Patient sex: F
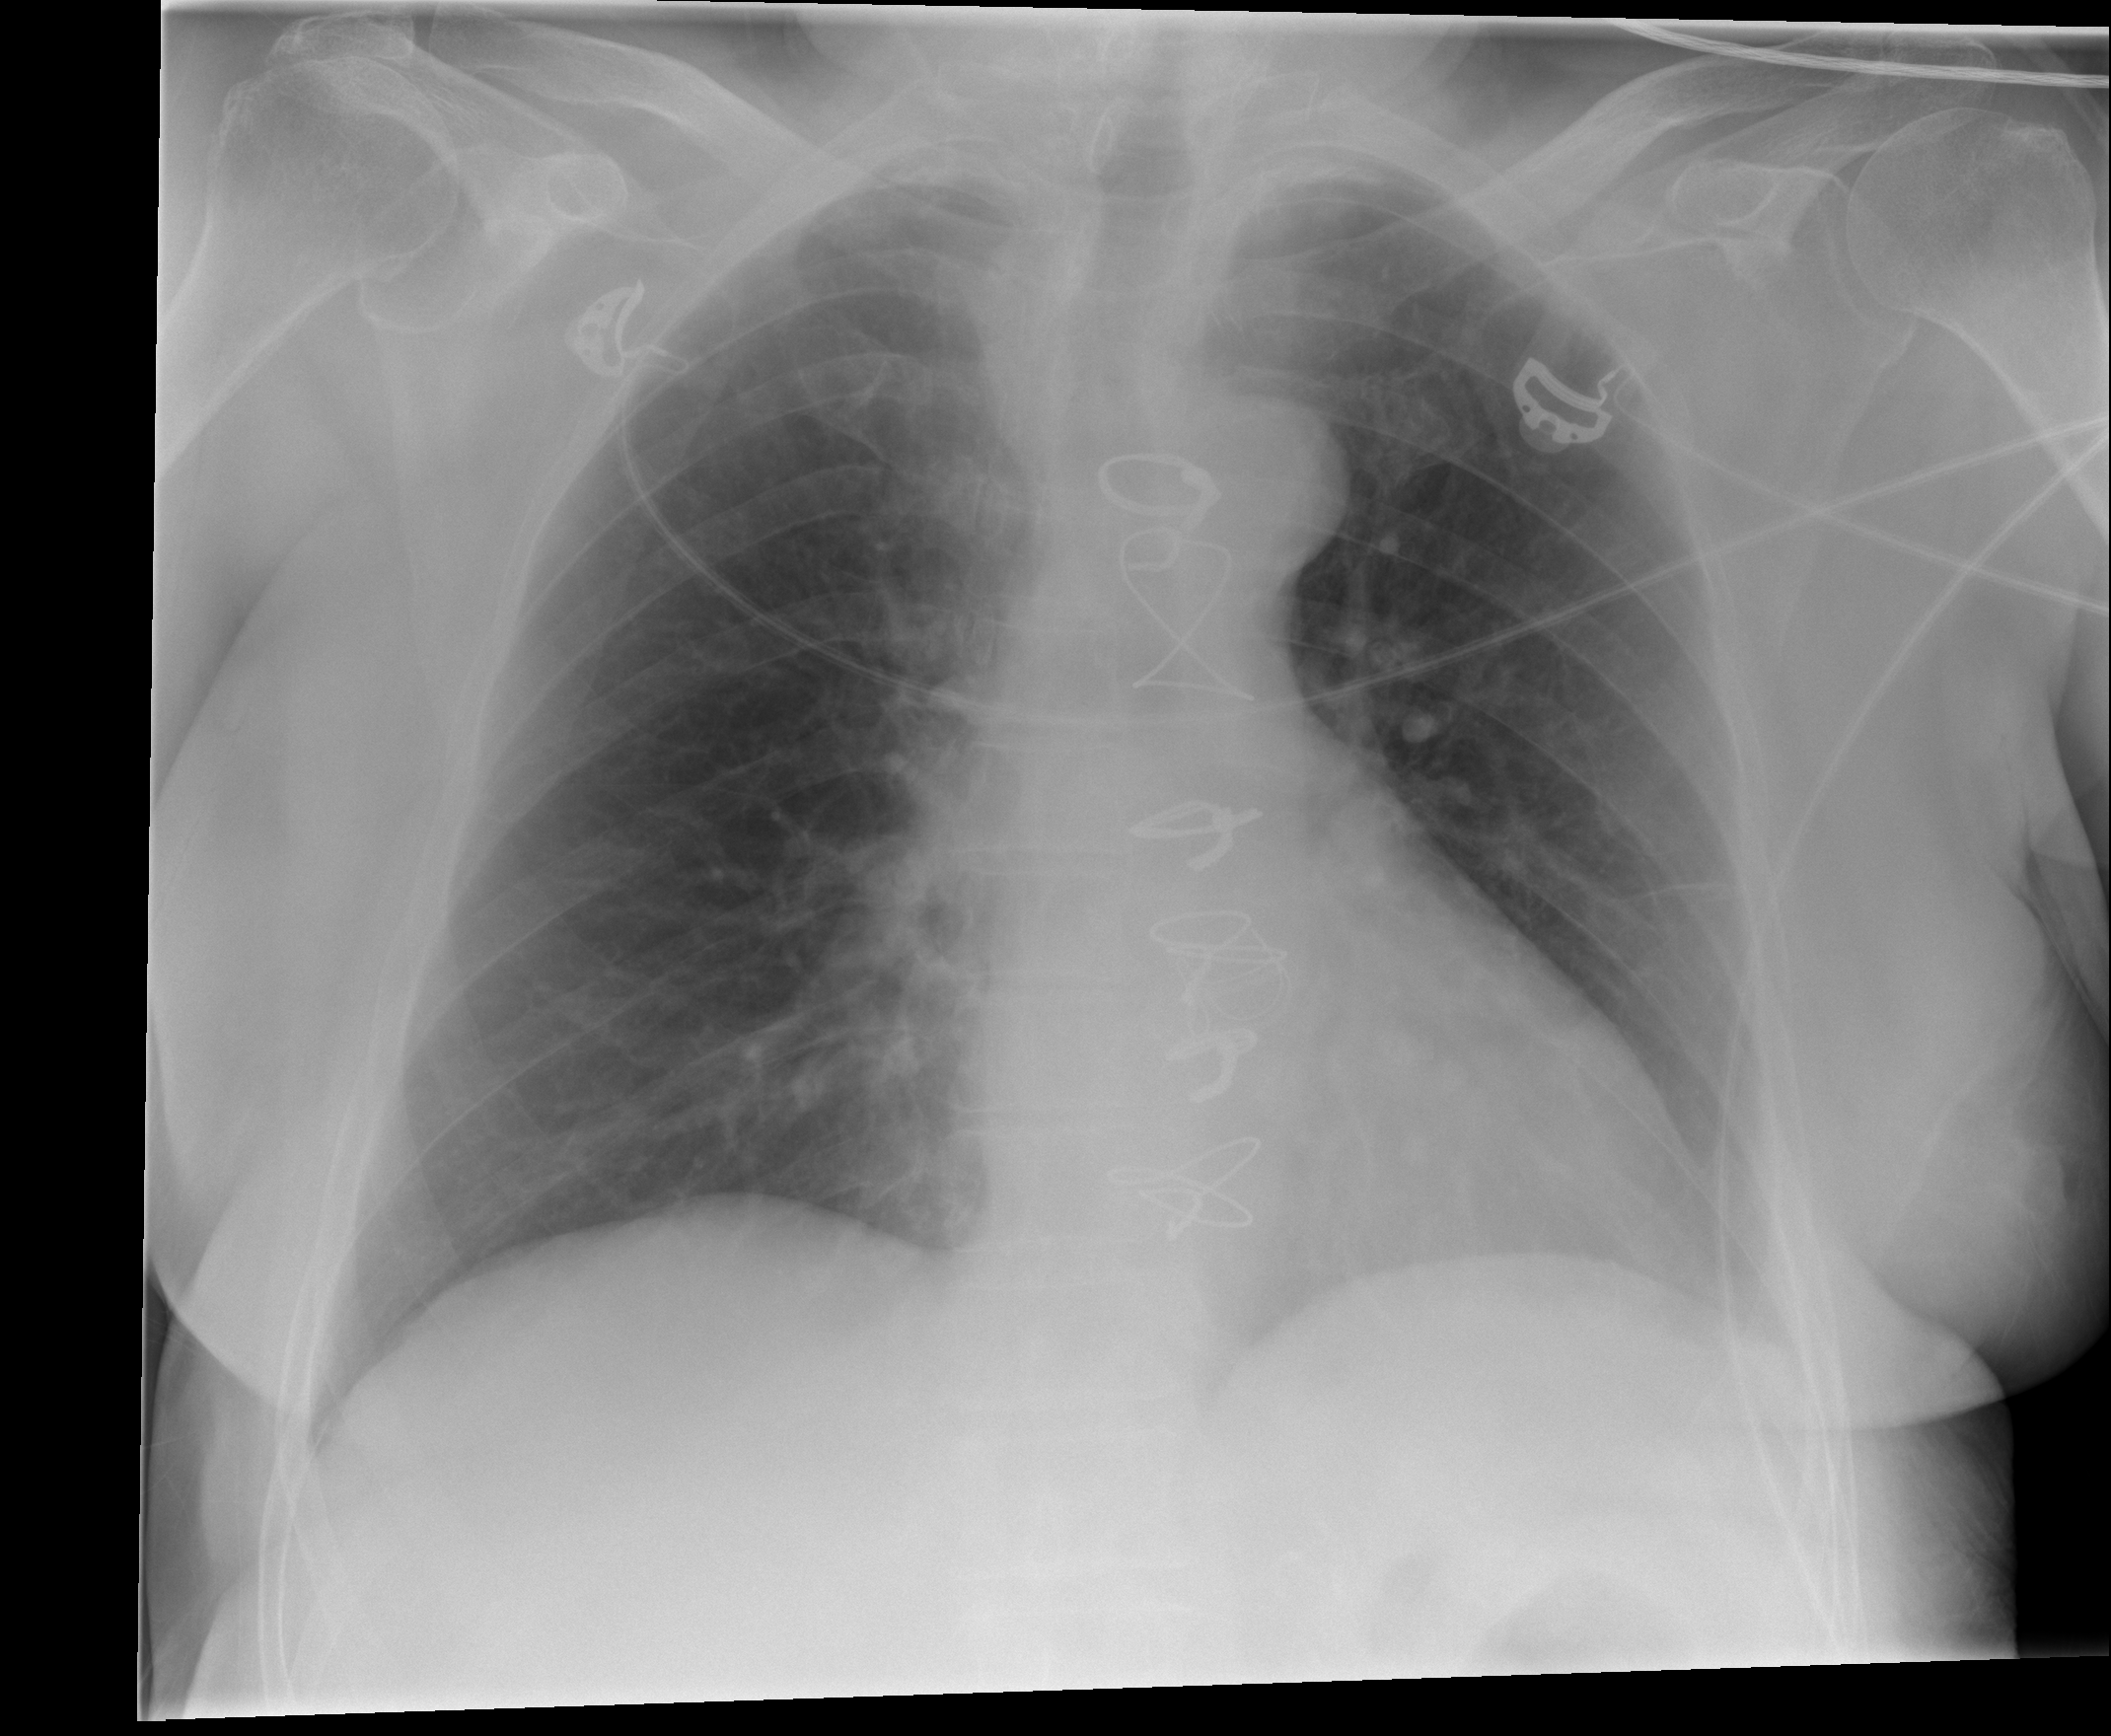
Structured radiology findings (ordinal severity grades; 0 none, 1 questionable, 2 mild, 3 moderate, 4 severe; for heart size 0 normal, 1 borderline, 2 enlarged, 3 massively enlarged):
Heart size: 1
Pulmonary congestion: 0
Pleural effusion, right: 0
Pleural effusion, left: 0
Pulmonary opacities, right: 0
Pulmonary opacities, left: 0
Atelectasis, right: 0
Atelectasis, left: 2